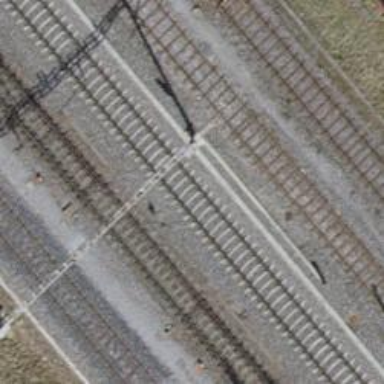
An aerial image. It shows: Railway with electrified contact lines.